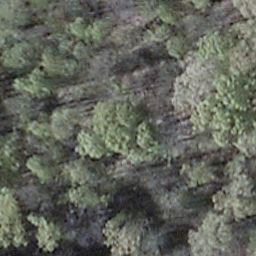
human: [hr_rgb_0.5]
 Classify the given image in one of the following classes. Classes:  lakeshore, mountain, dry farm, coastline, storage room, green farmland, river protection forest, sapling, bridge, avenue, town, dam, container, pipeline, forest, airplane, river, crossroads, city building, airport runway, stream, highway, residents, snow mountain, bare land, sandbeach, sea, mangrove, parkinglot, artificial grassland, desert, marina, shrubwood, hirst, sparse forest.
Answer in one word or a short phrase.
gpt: shrubwood